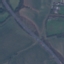
Land use / land cover: Highway